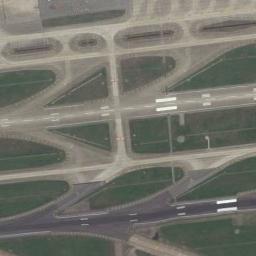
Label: runway